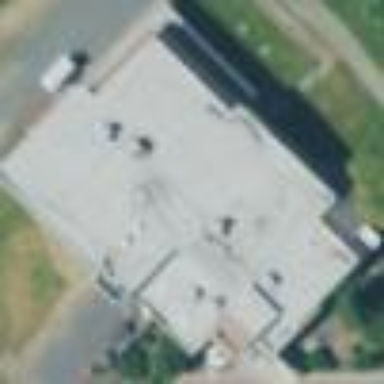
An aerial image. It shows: Building serving as social center.